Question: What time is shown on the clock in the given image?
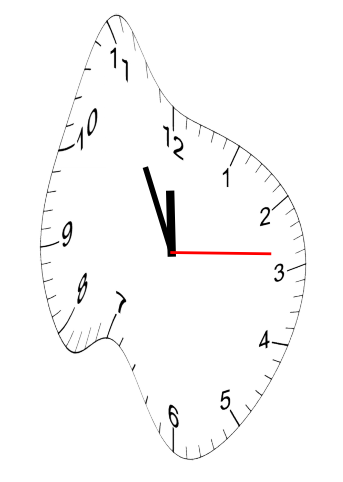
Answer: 11:55:14